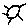
Label: sun